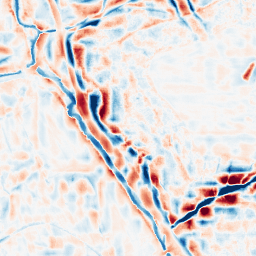
Category: wavelet
Decomposition family: wavelet_reverse_biorthogonal
Decomposition parameters: wavelet: rbio5.5
level: 4
Upsampling method: quintic
Upsampling parameters: scale: 2
Upsampling scale: 2